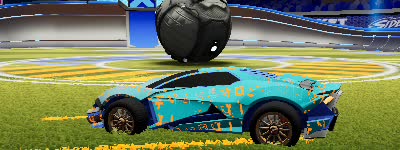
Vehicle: werewolf